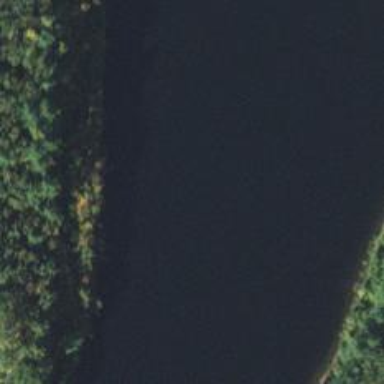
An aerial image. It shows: Dock by the waterway.